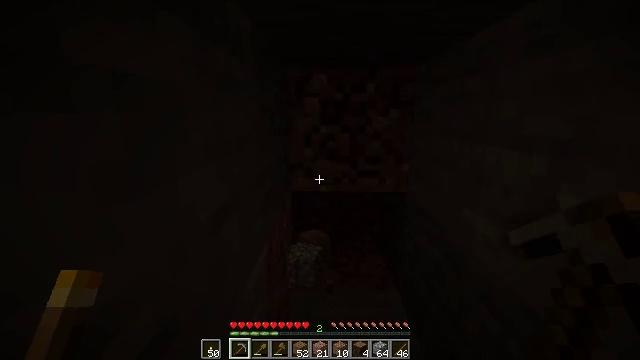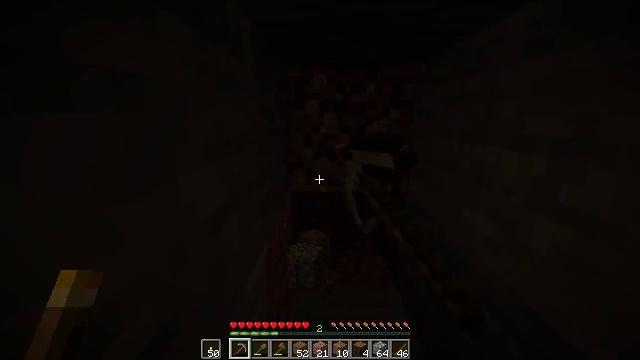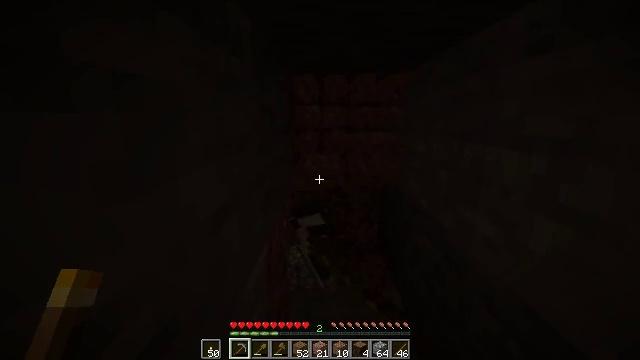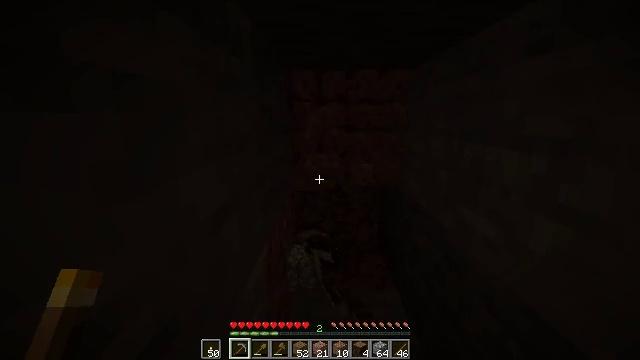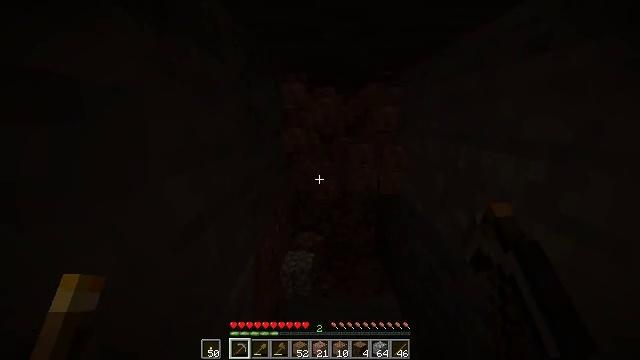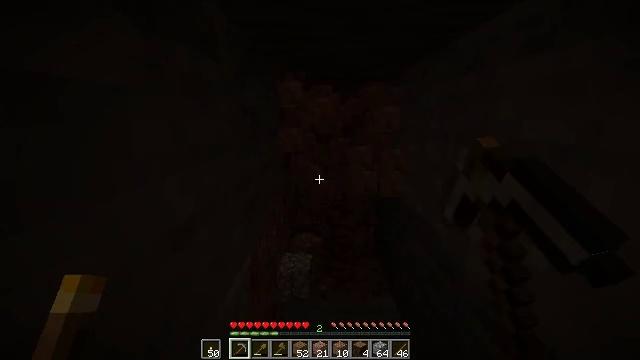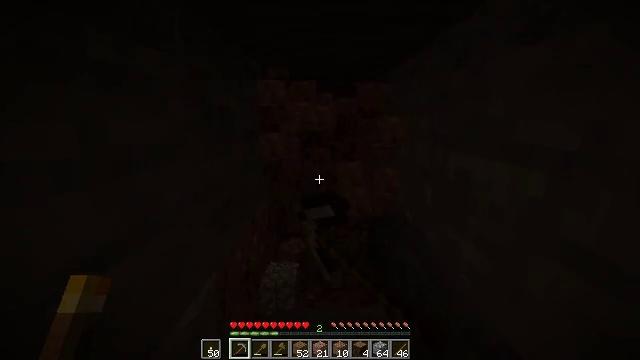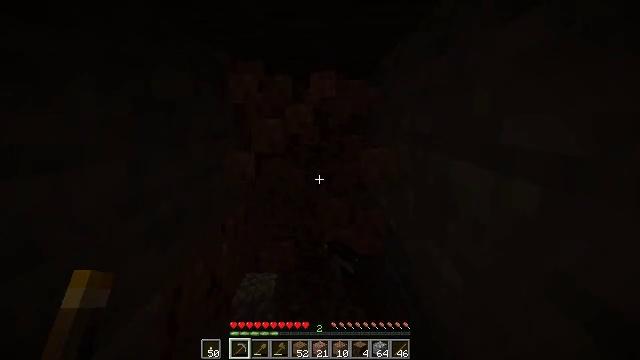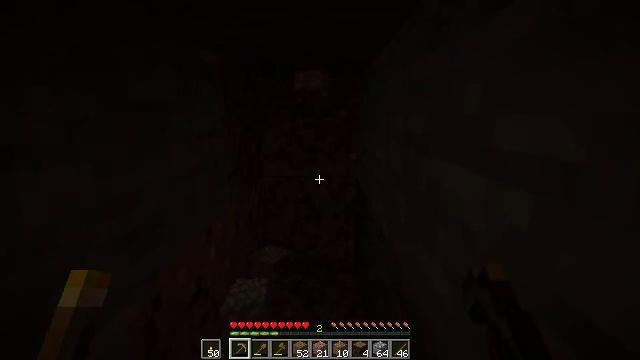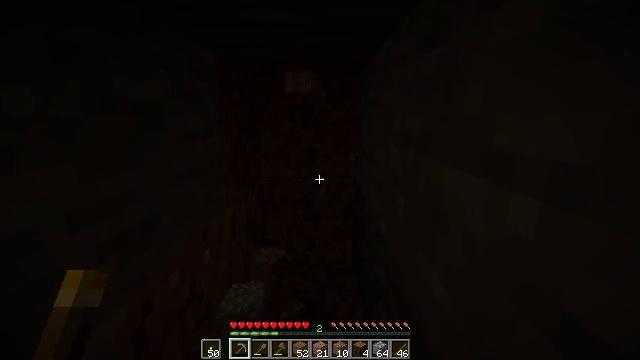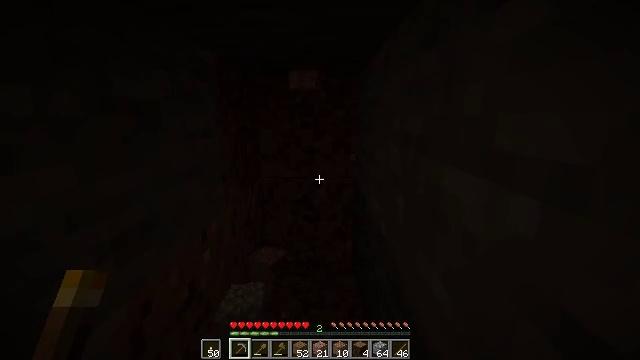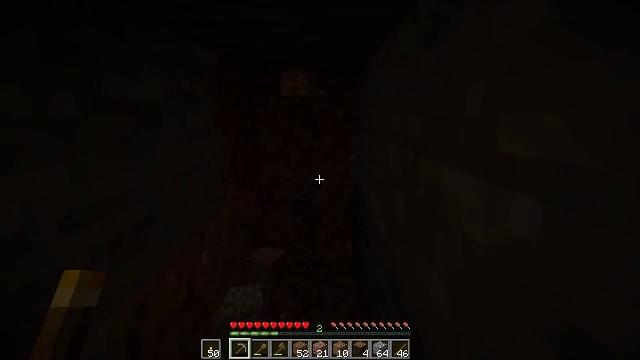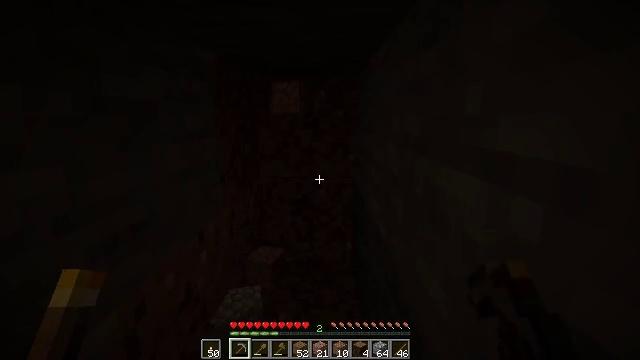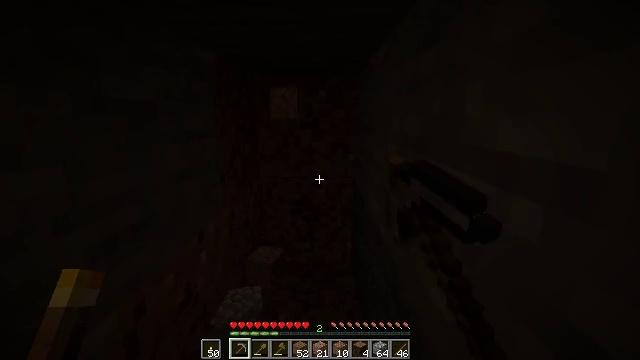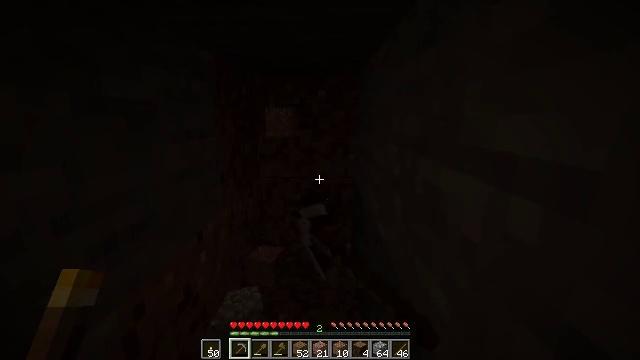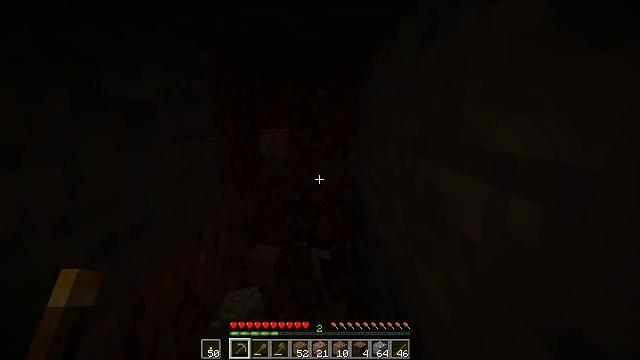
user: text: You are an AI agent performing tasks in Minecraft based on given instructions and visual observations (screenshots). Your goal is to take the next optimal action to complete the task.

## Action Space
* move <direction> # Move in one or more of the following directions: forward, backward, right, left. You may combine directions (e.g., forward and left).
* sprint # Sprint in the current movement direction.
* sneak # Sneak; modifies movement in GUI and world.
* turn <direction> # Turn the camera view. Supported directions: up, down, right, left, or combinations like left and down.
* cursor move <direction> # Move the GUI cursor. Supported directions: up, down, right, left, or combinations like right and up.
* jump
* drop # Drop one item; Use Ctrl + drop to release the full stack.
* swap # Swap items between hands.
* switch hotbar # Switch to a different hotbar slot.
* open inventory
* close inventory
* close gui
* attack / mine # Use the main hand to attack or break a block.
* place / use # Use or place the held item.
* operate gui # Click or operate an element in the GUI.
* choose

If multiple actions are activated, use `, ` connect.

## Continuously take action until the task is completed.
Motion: motion action
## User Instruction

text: Break the granite to collect it.
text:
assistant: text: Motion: attack / mine
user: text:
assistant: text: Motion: attack / mine
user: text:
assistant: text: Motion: attack / mine
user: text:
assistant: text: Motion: move forward and move right, attack / mine
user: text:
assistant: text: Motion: move forward and move right, attack / mine
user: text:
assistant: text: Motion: move forward and move right, attack / mine
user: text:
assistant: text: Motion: attack / mine
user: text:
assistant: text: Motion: attack / mine
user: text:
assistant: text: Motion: attack / mine
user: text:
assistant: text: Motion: attack / mine
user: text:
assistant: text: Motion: attack / mine
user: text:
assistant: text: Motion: attack / mine
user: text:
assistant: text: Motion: attack / mine
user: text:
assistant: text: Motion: attack / mine
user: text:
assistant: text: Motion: attack / mine
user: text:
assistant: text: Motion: attack / mine
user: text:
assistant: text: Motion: attack / mine
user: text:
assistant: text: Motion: attack / mine
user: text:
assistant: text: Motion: attack / mine
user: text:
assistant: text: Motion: attack / mine
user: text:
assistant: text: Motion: attack / mine
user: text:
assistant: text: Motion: attack / mine
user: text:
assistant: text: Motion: move forward and move left, attack / mine
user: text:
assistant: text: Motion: move forward and move left, attack / mine
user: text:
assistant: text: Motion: move forward and move left, attack / mine
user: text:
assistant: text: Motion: attack / mine
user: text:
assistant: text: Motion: attack / mine
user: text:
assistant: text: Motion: attack / mine
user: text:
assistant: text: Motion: attack / mine
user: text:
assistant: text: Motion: attack / mine